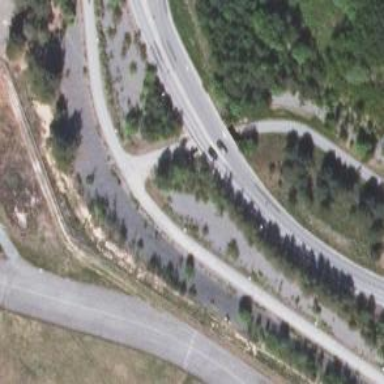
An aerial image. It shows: Cycleway.